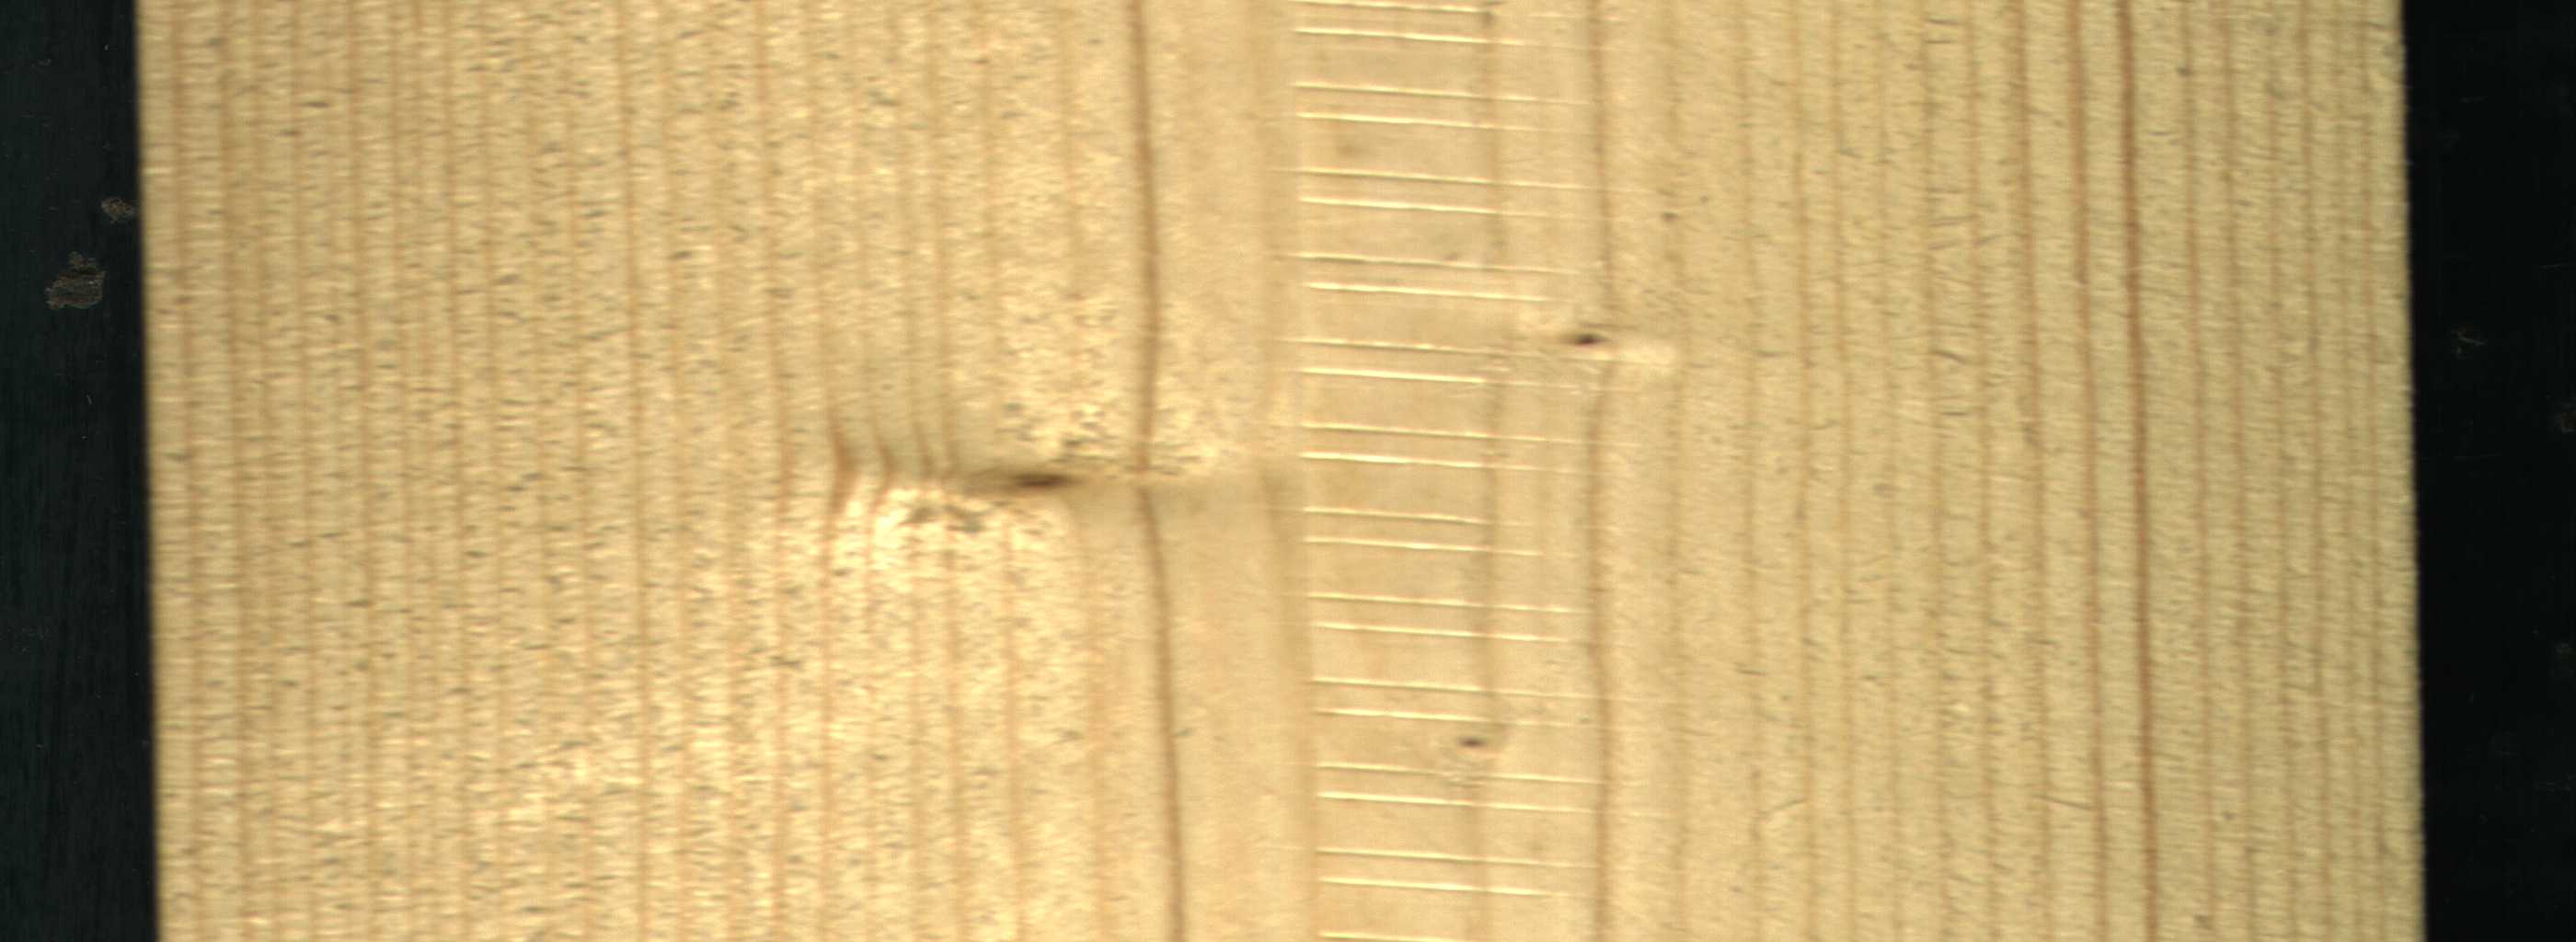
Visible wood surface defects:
Live_Knot